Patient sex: F
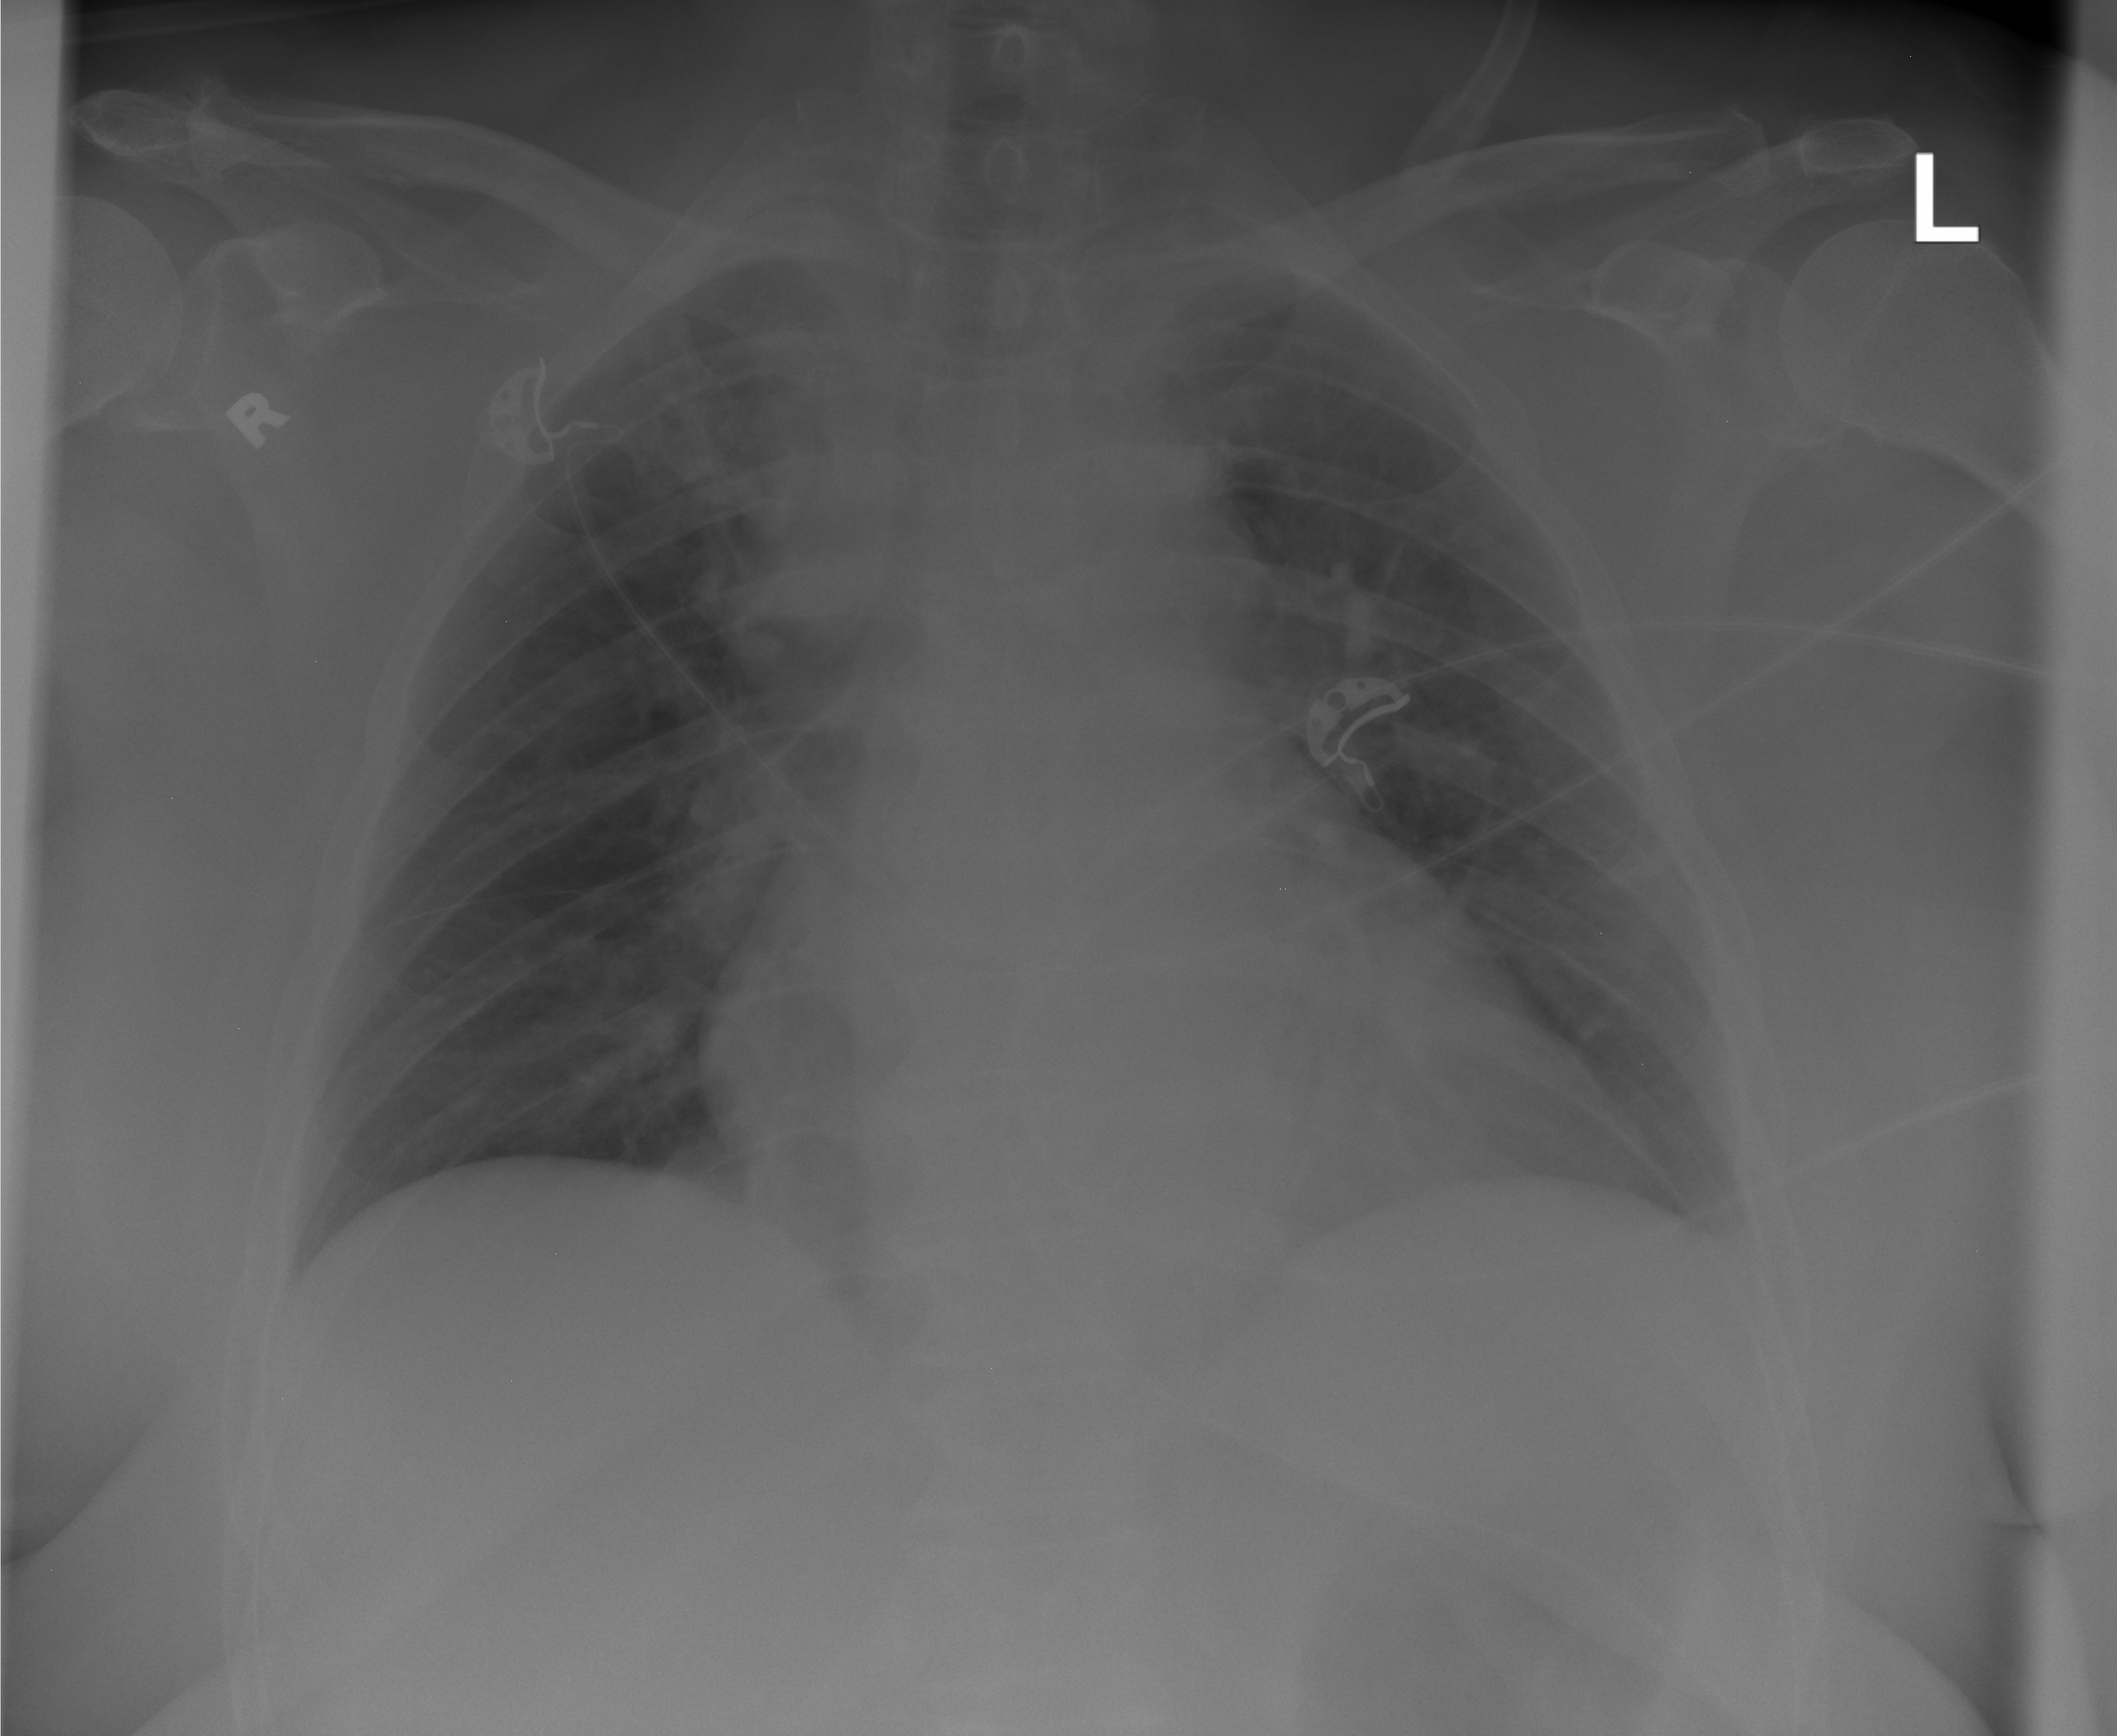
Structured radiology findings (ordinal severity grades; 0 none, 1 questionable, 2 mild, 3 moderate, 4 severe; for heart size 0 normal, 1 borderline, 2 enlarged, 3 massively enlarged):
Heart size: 2
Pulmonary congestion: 0
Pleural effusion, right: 0
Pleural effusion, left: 0
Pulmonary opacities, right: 2
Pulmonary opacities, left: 0
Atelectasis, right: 0
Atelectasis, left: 0